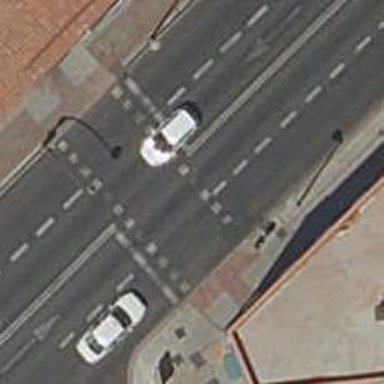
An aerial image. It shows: Road with traffic signals at the crossing.